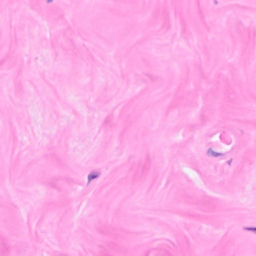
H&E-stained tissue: Breast